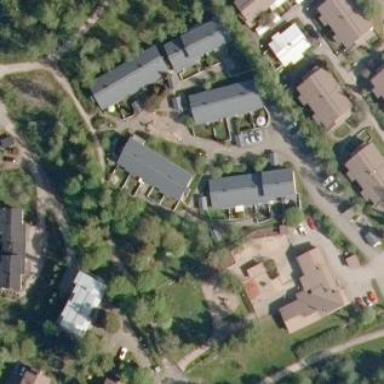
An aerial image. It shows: Kindergarten.